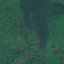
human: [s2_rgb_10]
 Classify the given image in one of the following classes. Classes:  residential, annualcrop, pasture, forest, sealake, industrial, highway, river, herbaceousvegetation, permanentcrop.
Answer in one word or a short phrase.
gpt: Forest